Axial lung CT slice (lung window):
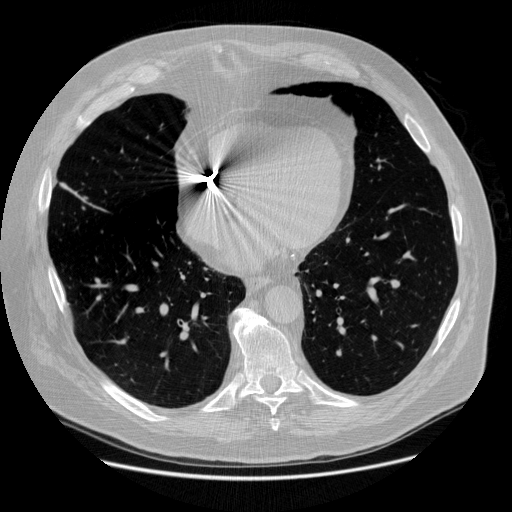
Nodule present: no